Question: I have a div with default 'position' argument. Now I need to put under it another div:

'''
#Dark
{
width: 250px;
height: 100px;
background-color: #1a1a1a;
margin: 0 auto;
/*position: absolute;*/
z-index: 999;
}
#Blue
{
background-color: #046a81;
height: 90px;
width: 30px;
position: absolute;
z-index: 10;
}
'''
How to put blue one layer down (it should be rendered before dark div) if I can't make 'Dark' position as absolute?
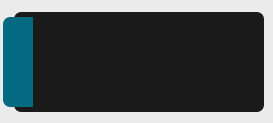
Answer: Make the '#Dark' have 'position:relative'. It still behaves as if it were in the flow, but now you can adjust the 'z-index'.